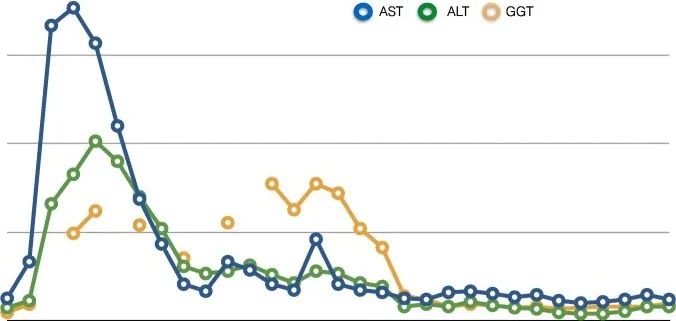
Trend of hepatic enzymes (AST, ALT, GGT) before and after first- and second-stage surgeries (arrows).
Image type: chart (chart)